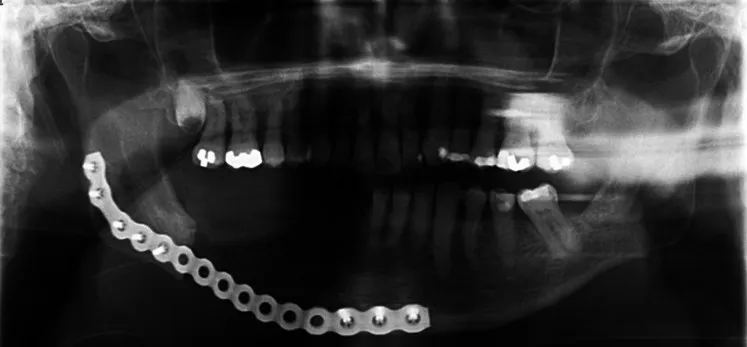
December 1st, 2022. Panoramic radiograph showing the extent of segmental mandibulectomy and 2.8 mm reconstruction plate in place. Good adaptation of place with 5 screws in proximal segment and 3 screws in distal segment.
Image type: radiology (x_ray)